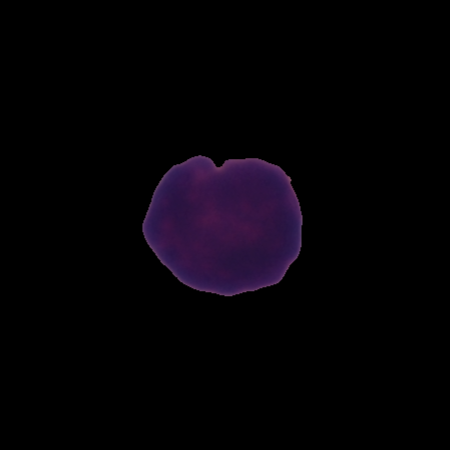
Label: healthy